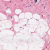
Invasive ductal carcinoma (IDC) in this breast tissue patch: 0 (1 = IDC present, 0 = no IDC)